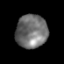
Tissue: prostate
Cell type: T cells
Senescence score: 0.3511
Nuclear area (px): 1030
Mean DAPI intensity: 113.074